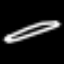
Label: pencil